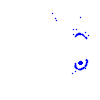
Particle: kaon